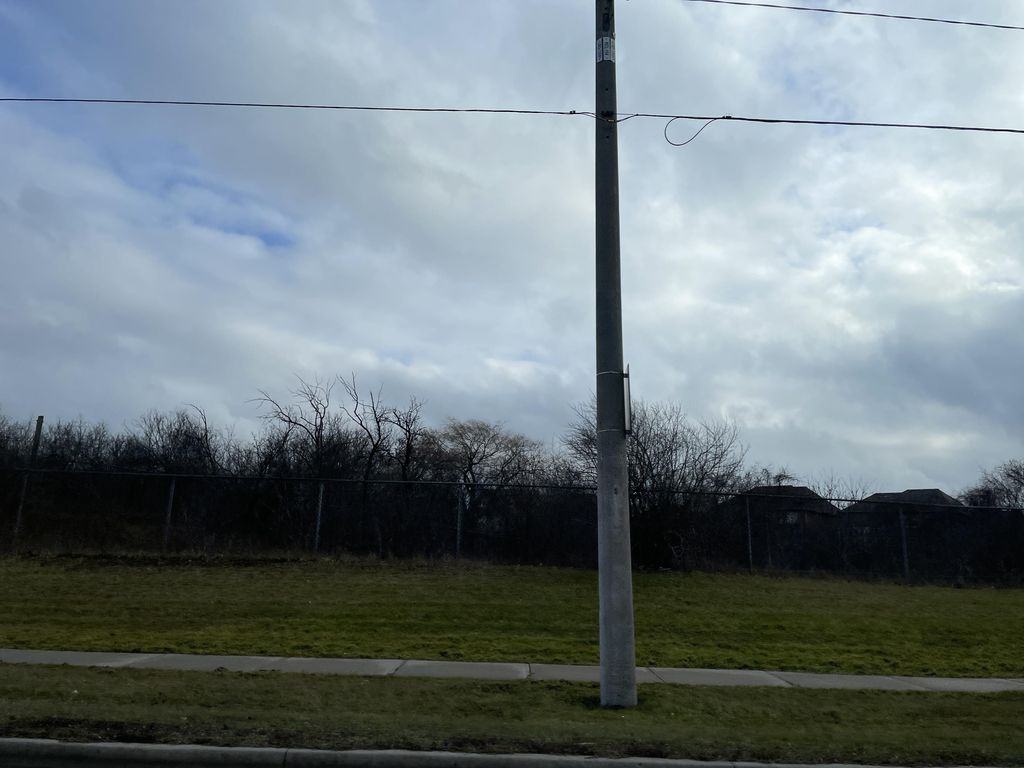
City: kitchener-waterloo